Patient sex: F
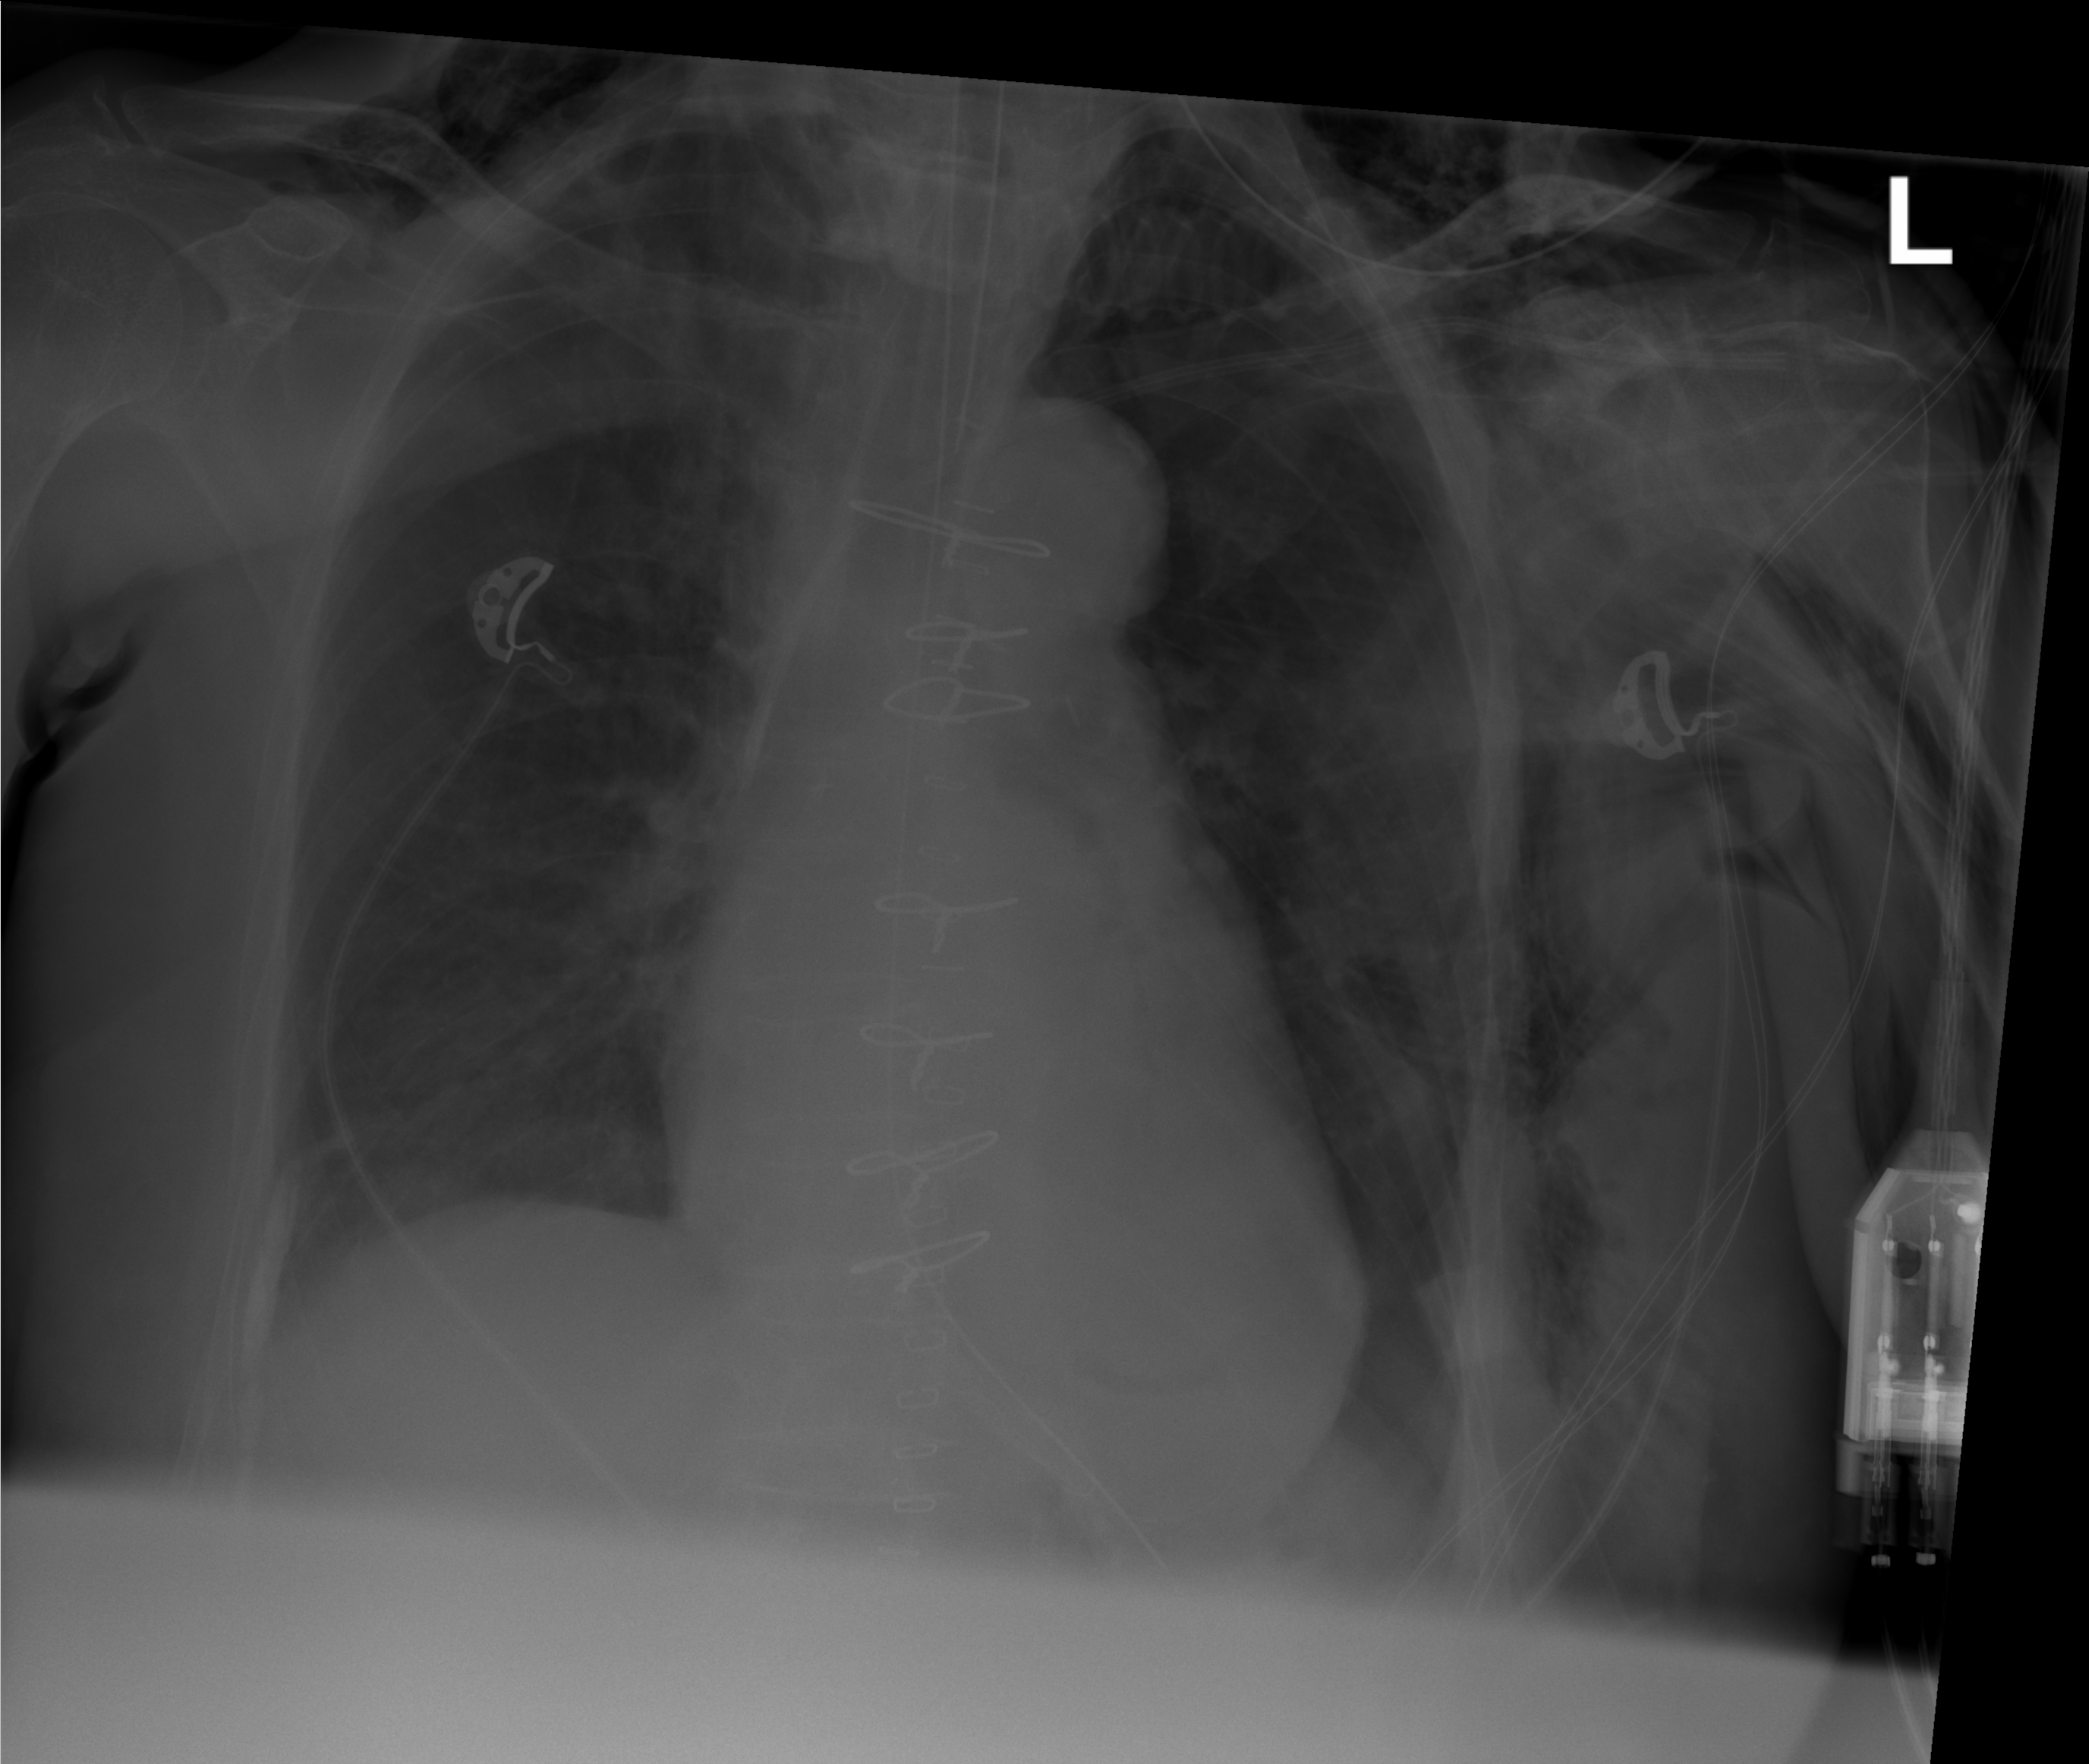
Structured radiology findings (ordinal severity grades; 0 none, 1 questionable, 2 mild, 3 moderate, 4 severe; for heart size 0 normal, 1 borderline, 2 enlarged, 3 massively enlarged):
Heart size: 2
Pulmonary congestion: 0
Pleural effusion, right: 2
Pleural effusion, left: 0
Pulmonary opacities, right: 0
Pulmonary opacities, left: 0
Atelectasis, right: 2
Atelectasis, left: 2